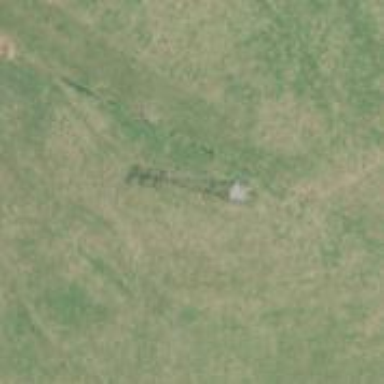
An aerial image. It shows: Power tower.